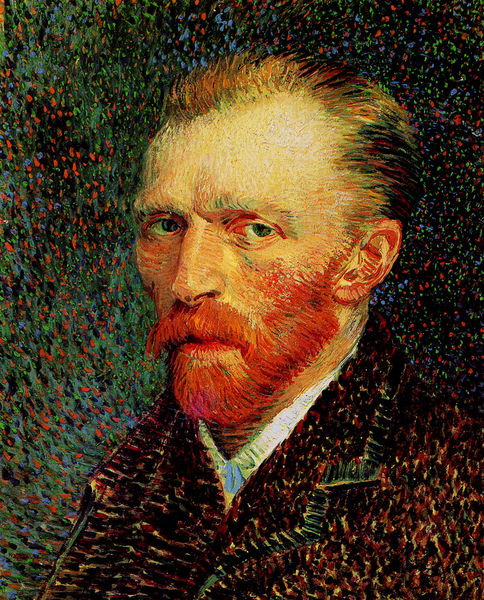
Titel: Selbstbildnis
Künstler: Vincent van Gogh
Standort: Chicago (Illinois)
Institution: The Art Institute of Chicago
Schlagwörter: blau, gemälde, kopf, mann, schatten, weiß, gelb, grün, impressionismus, ocker, bewegung, blumen, braun, bunt, frisur, haar, hintergrund, licht, mund, nase, ohr, orange, profil, schwarz, stirn, blick, rot, expressionismus, malerei, rock, anzug, bart, hemd, jacke, schnurrbart, augen, gesicht, kragen, vollbart, bildnis, hals, holland, portrait, porträt, schauen, öl, auge, haare, mantel, sitzend, lippe, ohren, scheitel, bewegt, moderne, pointilismus, modern, farbe, van gogh, brauen, büste, maler, hemdkragen, oberkörper, schnauzer, selbstporträt, striche, leuchten, punkte, rothaarig, gogh, künstler, punkt, tupfen, selbstbildnis, pinselstrich, geheimratsecken, ohrmuschel, vincent van gogh, selbstportrait, wangenknochen, niederland, klee, vincent, poinilismus, gestrichelt, organge, van, nasenrücken, augenbrau, gepunket, jace, mantell, van goch, um 1890, cxportrait